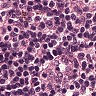
Metastatic tissue present: no